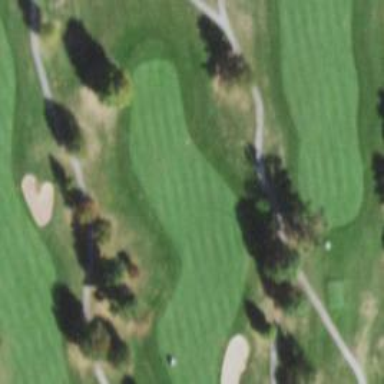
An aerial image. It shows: View of golf hole.